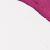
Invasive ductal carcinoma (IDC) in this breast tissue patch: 0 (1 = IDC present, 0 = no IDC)